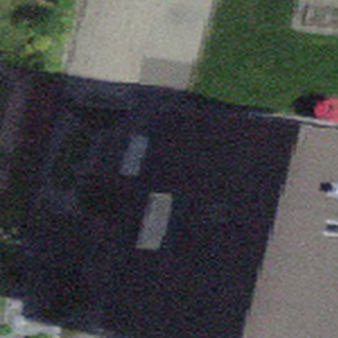
Label: other